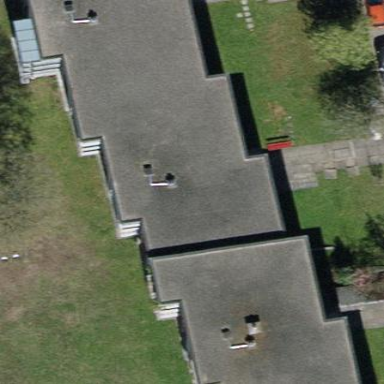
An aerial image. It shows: Apartment building with flat roof.